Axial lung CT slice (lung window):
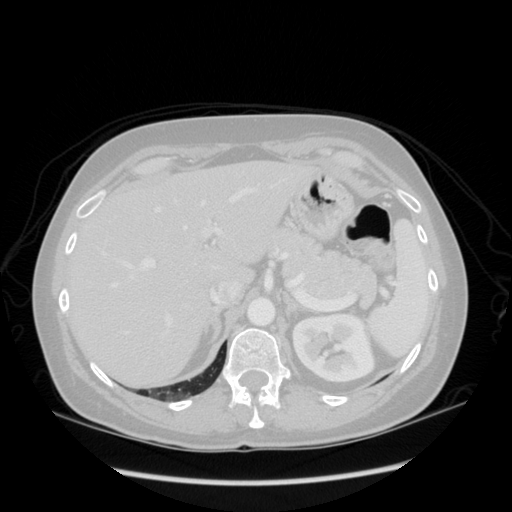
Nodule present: no